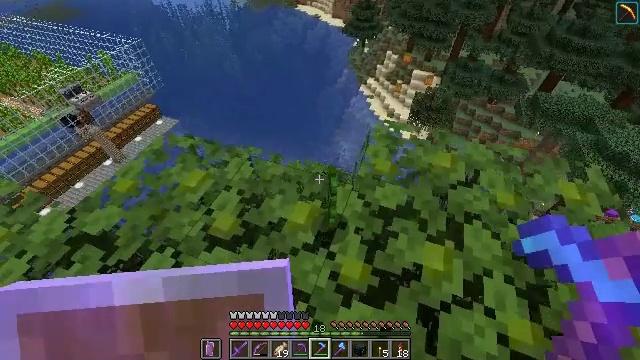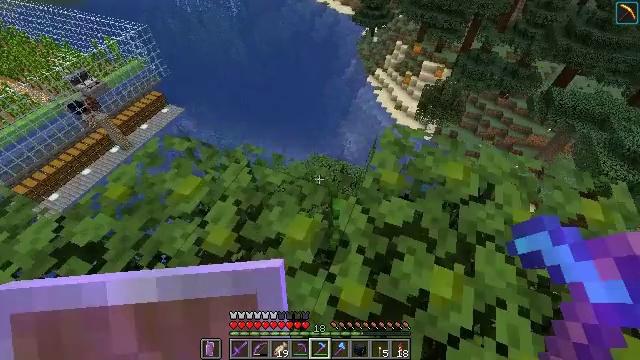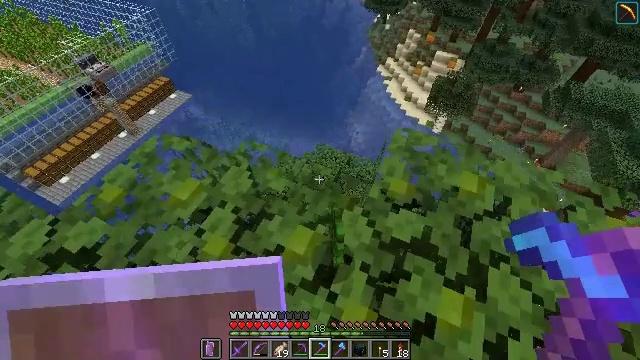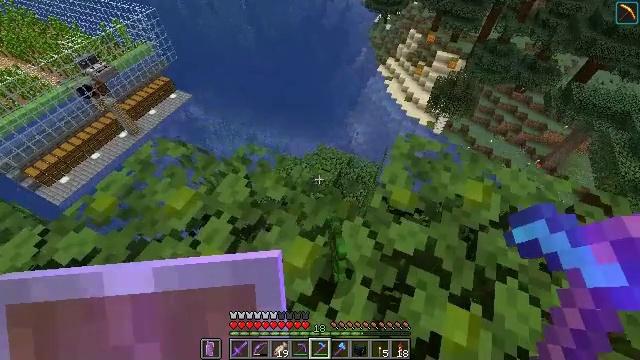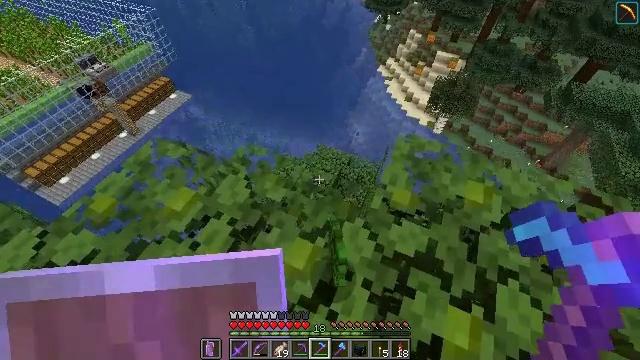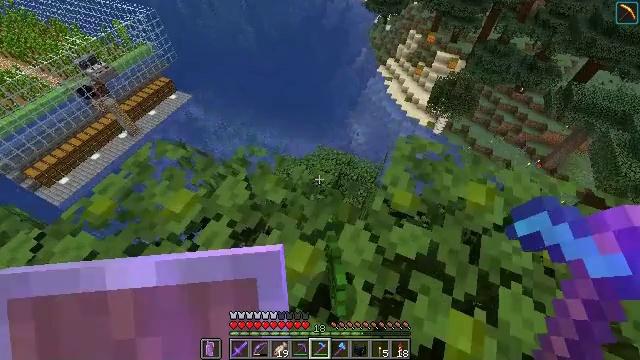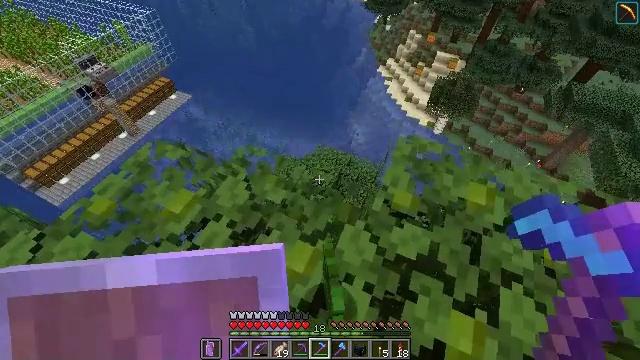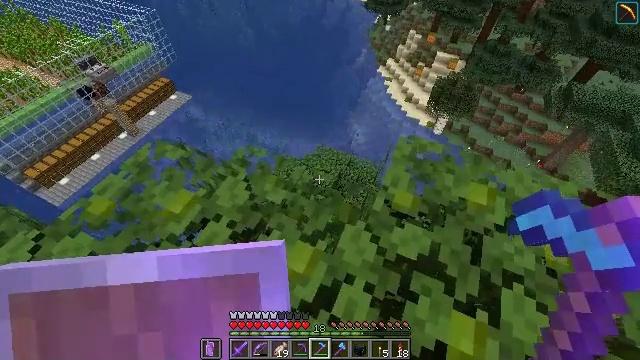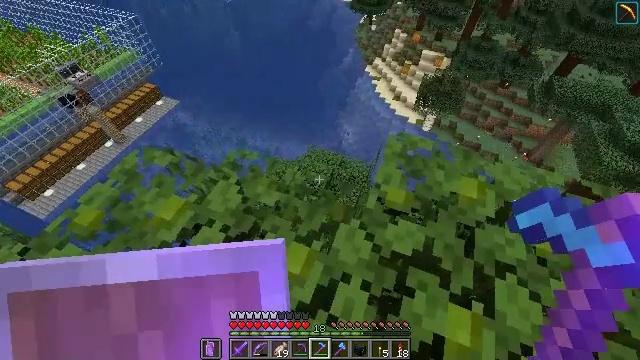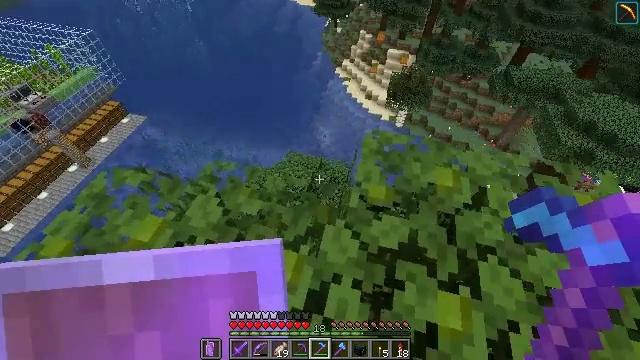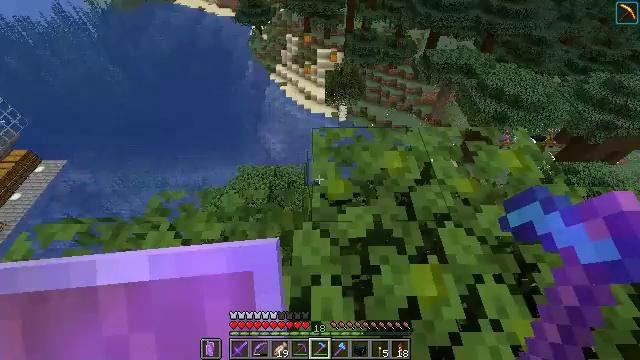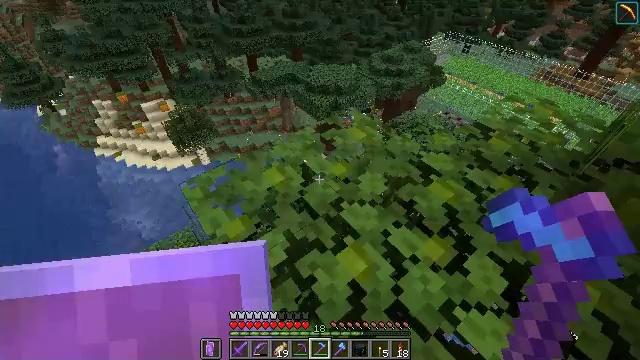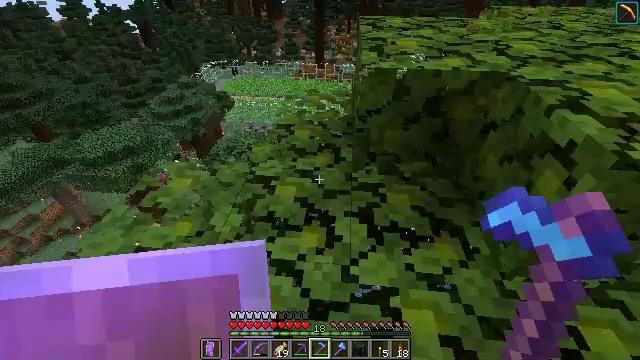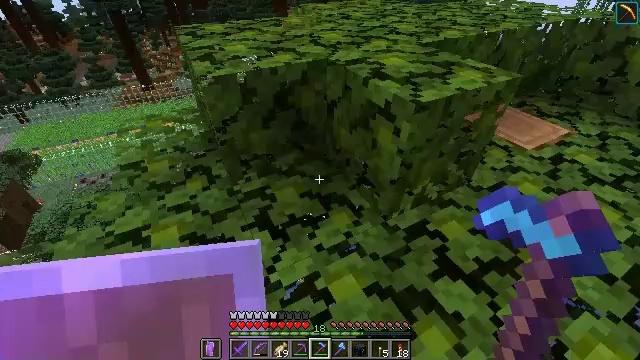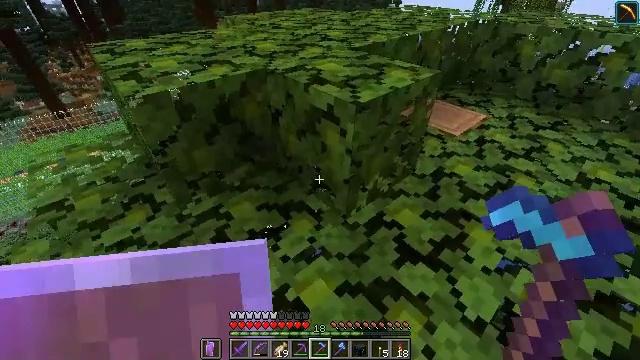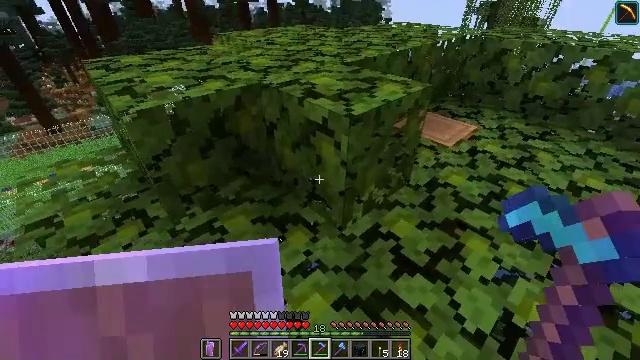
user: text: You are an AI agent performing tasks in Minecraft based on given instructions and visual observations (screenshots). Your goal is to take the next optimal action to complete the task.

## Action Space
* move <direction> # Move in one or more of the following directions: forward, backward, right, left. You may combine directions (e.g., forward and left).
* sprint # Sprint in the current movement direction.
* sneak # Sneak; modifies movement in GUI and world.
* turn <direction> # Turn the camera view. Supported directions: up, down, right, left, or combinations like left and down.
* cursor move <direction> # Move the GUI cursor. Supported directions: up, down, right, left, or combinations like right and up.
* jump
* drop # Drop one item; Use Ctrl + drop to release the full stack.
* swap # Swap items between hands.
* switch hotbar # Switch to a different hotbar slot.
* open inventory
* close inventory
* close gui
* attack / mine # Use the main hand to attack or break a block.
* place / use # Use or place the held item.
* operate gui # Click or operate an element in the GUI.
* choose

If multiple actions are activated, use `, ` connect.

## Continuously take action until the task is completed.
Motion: motion action
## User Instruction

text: Gather jungle leaves from the tree.
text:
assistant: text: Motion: move forward, turn left and down
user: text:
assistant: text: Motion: turn left and down
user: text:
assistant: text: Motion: no_op
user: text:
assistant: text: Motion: no_op
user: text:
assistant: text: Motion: no_op
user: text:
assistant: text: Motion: no_op
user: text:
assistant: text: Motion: no_op
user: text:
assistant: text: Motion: turn right
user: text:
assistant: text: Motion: turn right
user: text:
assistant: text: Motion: turn right
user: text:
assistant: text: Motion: turn right and up
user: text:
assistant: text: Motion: turn right and up
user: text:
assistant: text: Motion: turn right
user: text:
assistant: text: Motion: turn right and up
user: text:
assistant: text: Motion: turn right and up
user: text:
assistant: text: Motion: turn up
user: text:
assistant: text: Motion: no_op
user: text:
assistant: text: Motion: no_op
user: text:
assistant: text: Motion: turn left and up
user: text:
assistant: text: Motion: turn left
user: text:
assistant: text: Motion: turn left and up
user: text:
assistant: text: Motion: turn left and up
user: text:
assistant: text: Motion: no_op
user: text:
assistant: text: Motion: no_op
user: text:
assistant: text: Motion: no_op
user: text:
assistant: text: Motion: turn left and up
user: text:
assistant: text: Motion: turn left and up
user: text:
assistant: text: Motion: turn right and up
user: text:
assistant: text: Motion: turn right and up
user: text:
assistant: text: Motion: no_op